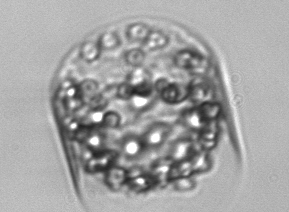
Label: Guinardia_flaccida